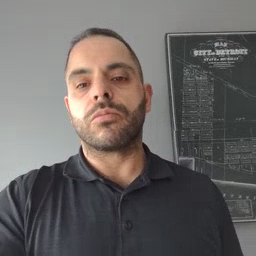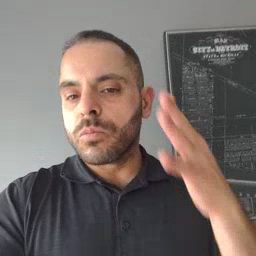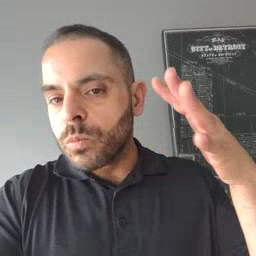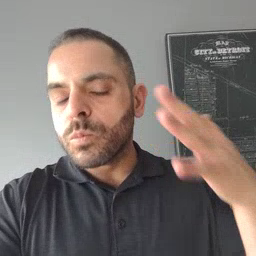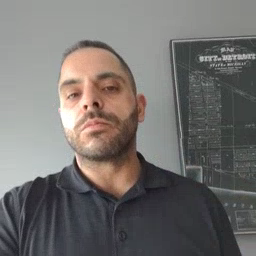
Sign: noisy